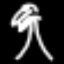
Label: palm tree